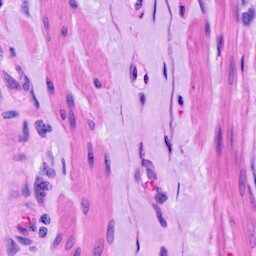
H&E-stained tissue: Ovarian